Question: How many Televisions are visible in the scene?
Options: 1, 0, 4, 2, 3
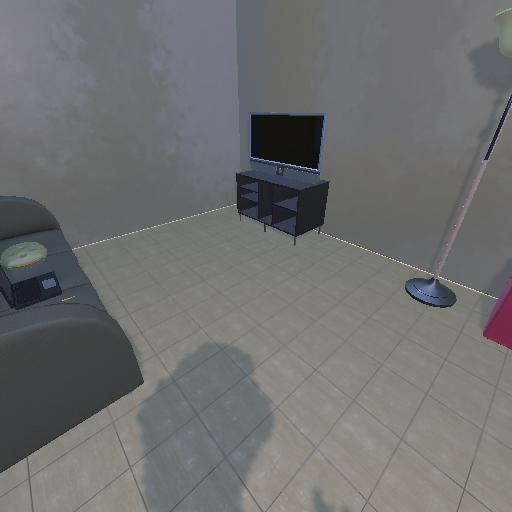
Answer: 1